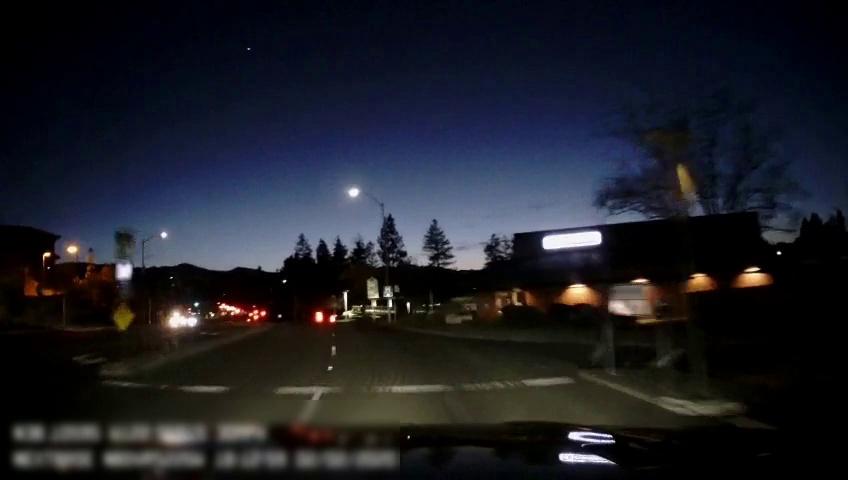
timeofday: Night
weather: Other
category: Drivable Space
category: Vehicles | Truck
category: Lanes | Current Lane
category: Lanes | Opposite Lane
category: Traffic | Signs
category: Traffic | Signs
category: Traffic | Signs